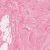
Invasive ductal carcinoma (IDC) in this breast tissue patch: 0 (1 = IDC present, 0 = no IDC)